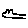
Label: cat